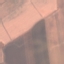
Label: AnnualCrop